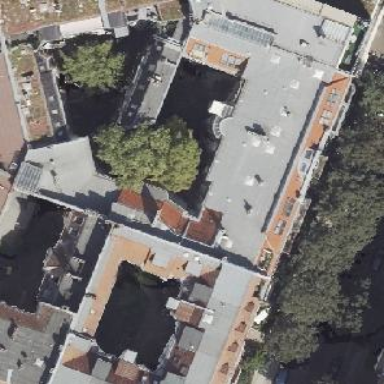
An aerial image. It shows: Building consisting of apartments with double saltbox roof shape.